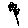
Label: flower